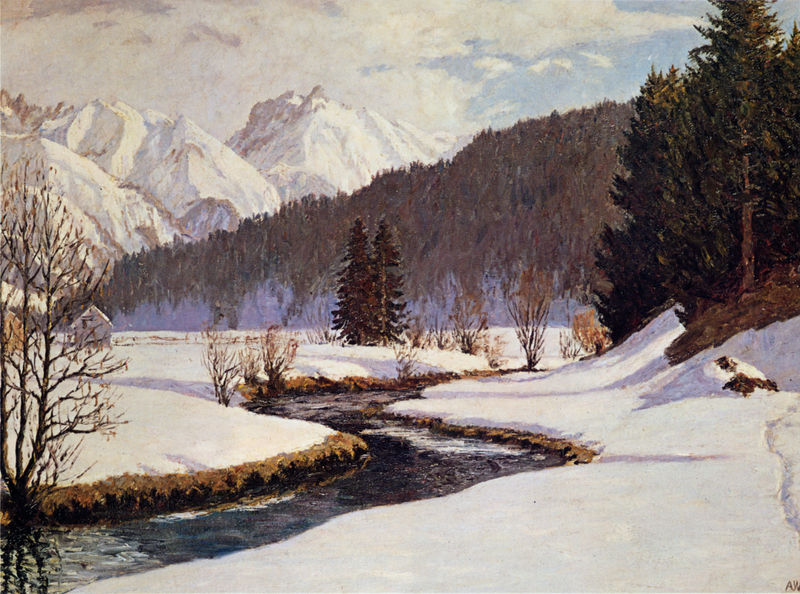
Titel: Winterliches Tal im Gebirge
Künstler: Adalbert Wex
Standort: München
Institution: Galerie Bubenik
Schlagwörter: baum, berg, dunkel, felsen, himmel, schatten, wasser, weiß, wolken, aquarell, bäume, fluss, grün, landschaft, ufer, äste, braun, geschwungen, grau, hell, licht, zeichnung, eis, haus, schnee, weg, wolke, spitze, stein, signatur, öl, bach, hügel, kalt, natur, spiegelung, stamm, strauch, zweige, busch, büsche, einsam, gewässer, hütte, sonne, tal, wald, wellen, biegung, russland, spuren, berge, dolomiten, gebirge, gipfel, hang, kahl, hochgebirge, winter, fliessen, romantik, tannen, angst, helligkeit, alpen, kälte, schneelandschaft, schweiz, tanne, kurve, freiheit, dickicht, nadelbäume, bachlauf, tannenwald, nadelwald, winterlandschaft, frost, freien, wipfel, windung, gebirgskette, asser, tauwetter, schmelze, was, bbäume, hügelw, kanada, einsames haus, am gebirgsbach im winter, schwarzwld, landhshaft, haus tannen